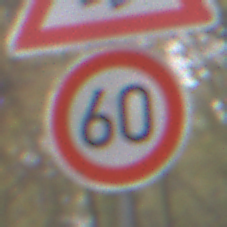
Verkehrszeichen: Geschwindigkeit60
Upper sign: AmphibienwanderungRechts
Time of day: MorningAfternoon
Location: Outdoor (Nature)
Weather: Overcast
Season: Autumn
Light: Natural